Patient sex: F
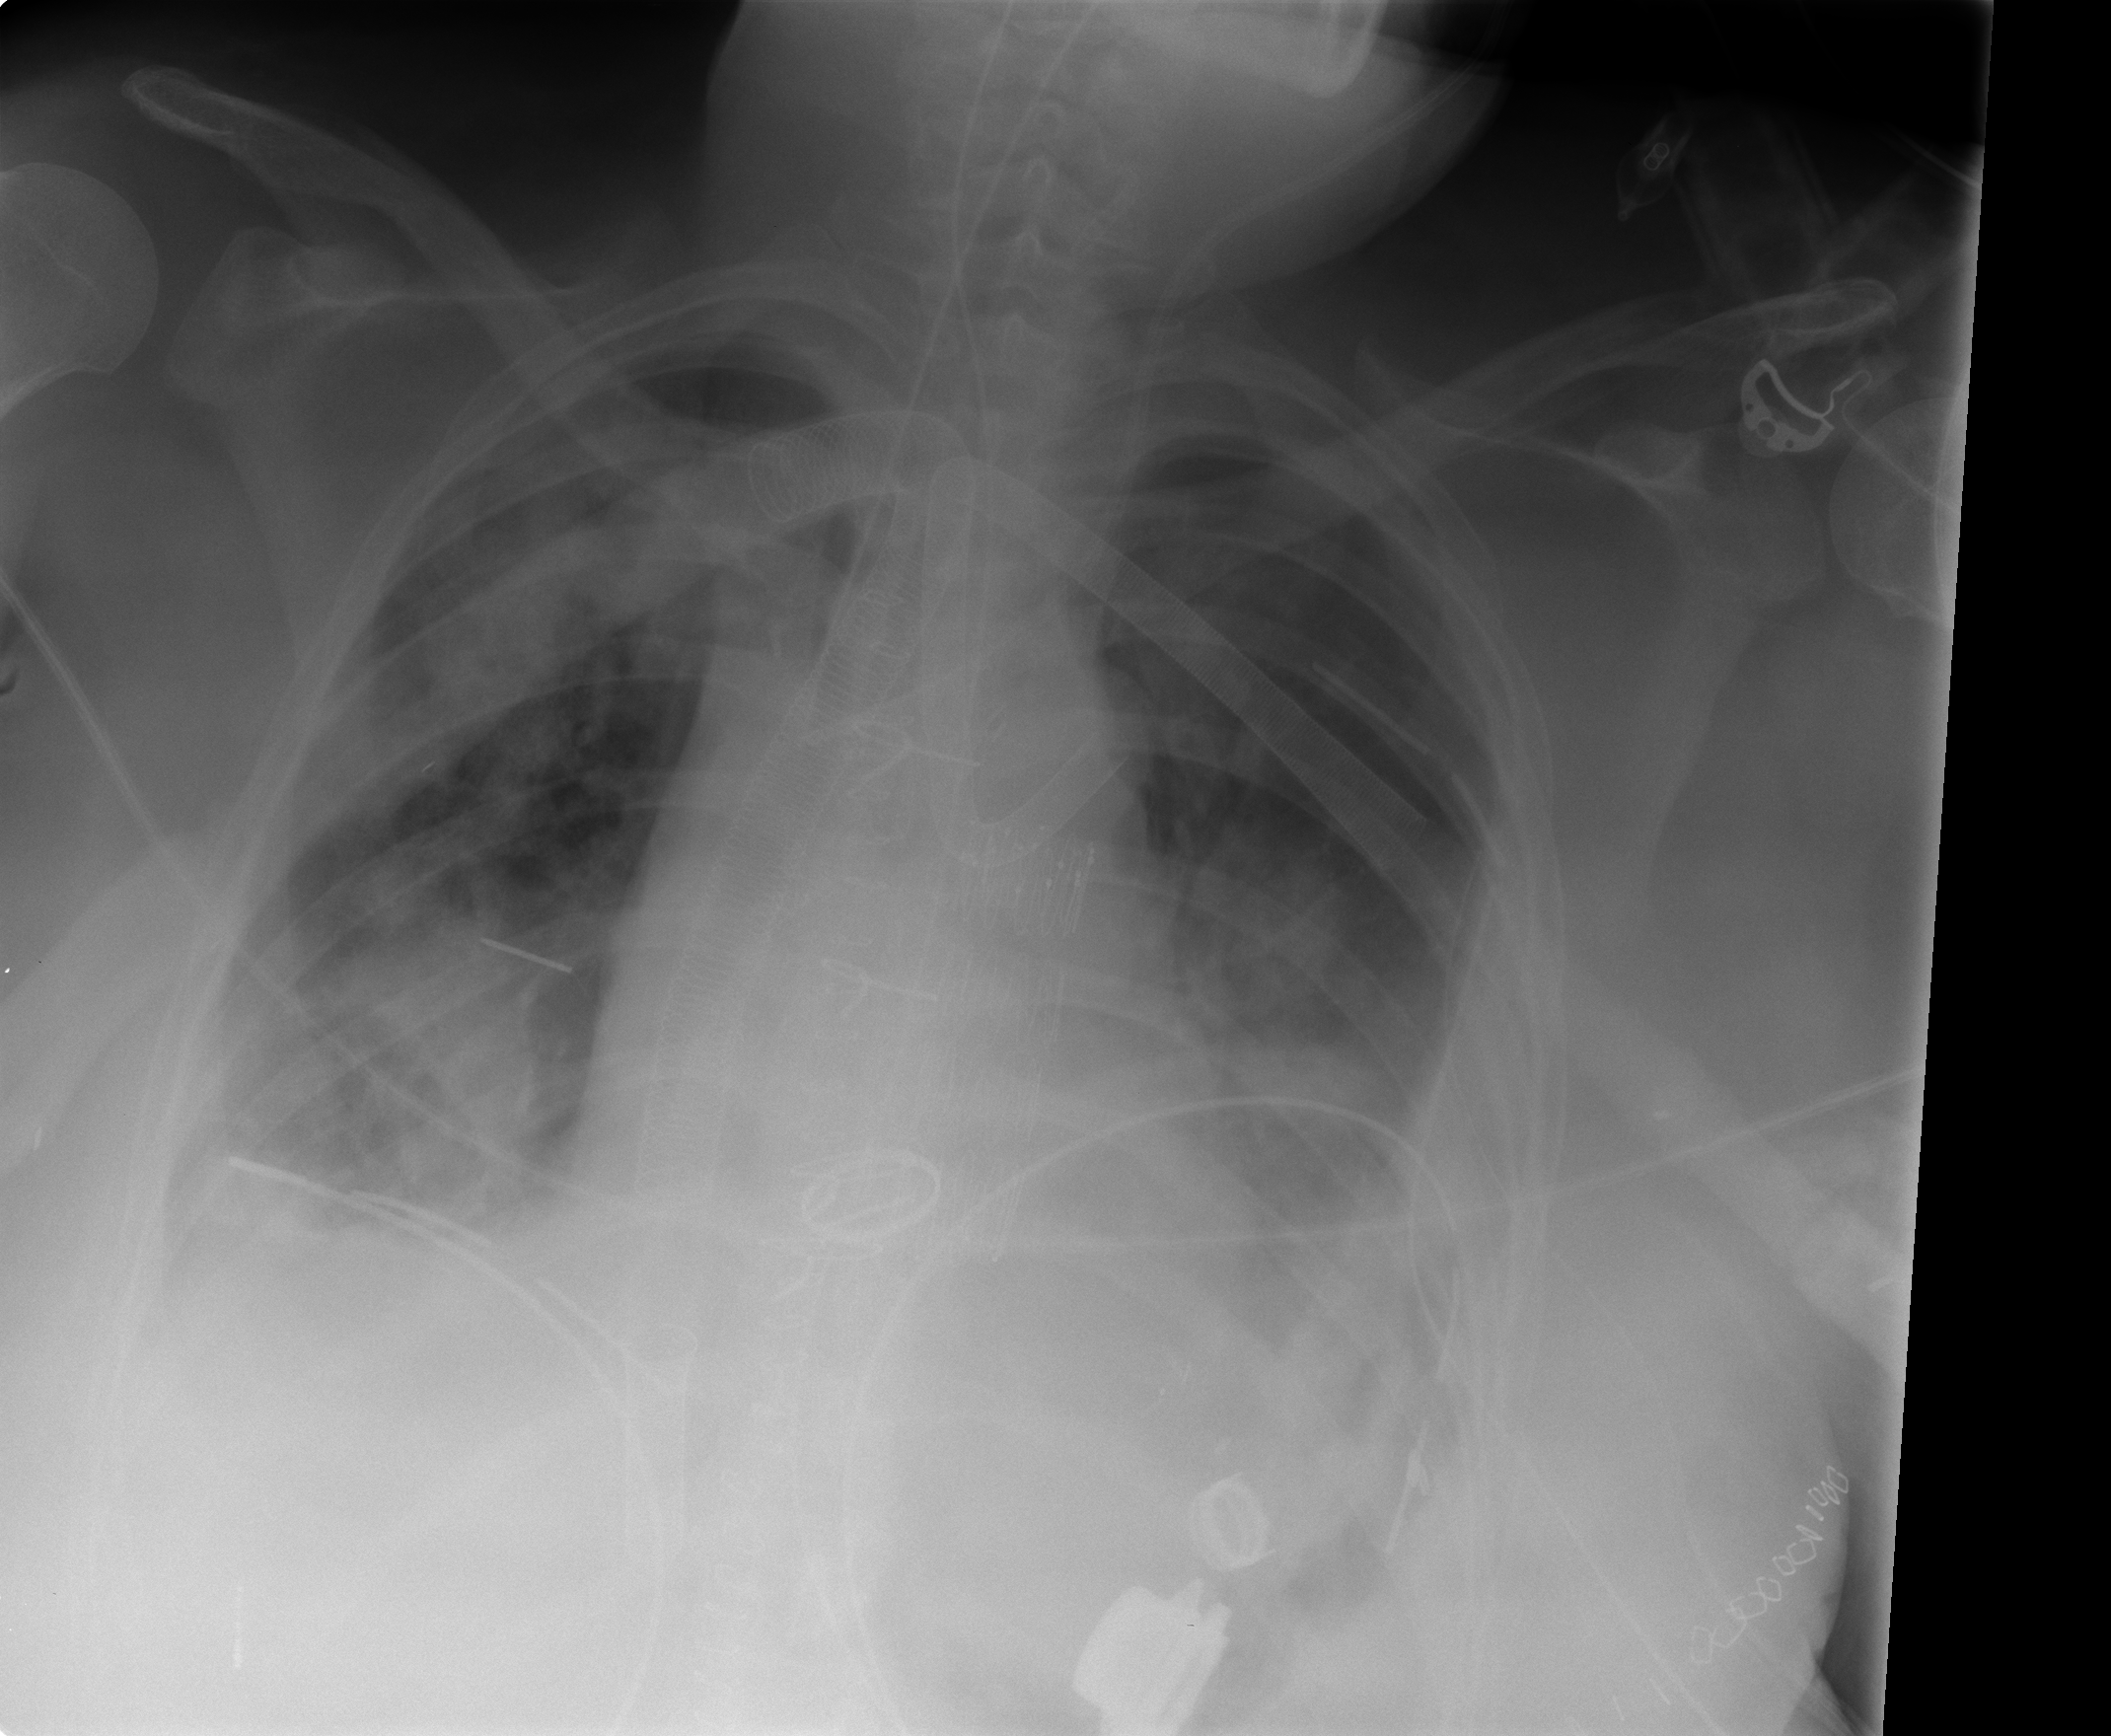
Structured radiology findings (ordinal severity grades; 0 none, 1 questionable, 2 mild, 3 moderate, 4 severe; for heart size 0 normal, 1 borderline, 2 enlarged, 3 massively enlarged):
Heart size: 1
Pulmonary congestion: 2
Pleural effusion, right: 2
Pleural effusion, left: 2
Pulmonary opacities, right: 3
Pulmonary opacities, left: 3
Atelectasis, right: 3
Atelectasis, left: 3